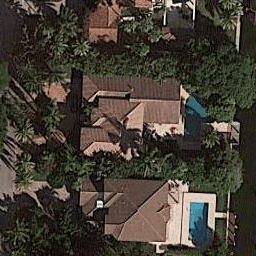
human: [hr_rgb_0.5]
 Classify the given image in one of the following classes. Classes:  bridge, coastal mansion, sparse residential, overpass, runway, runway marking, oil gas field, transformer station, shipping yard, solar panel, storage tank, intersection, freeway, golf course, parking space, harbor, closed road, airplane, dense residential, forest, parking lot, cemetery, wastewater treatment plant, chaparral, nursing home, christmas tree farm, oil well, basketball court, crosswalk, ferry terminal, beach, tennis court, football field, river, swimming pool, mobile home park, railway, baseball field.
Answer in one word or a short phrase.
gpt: coastal mansion